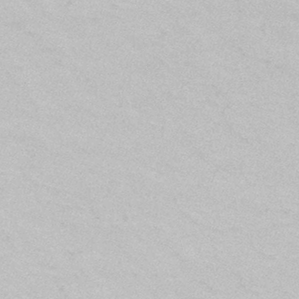
Label: frost